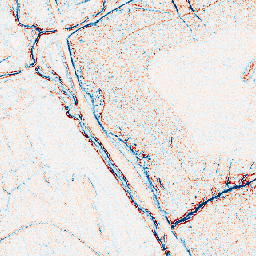
Category: edge_preserving
Decomposition family: bilateral
Decomposition parameters: d: 5
sigma_color: 50
sigma_space: 150
Upsampling method: nearest
Upsampling parameters: scale: 4
Upsampling scale: 4